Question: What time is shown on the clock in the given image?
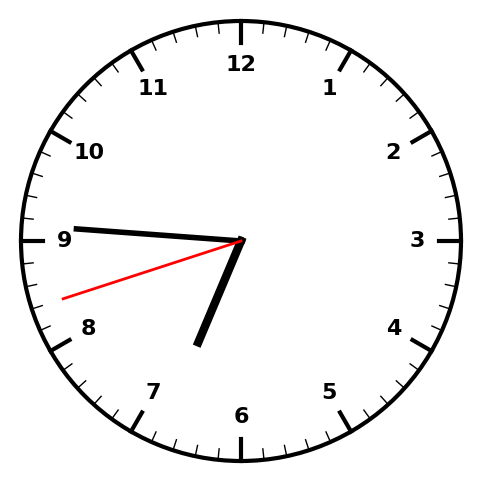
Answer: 06:45:42